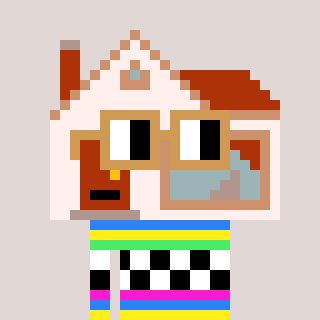
a pixel art character with square brown glasses, a house-shaped head and a red-colored body on a warm background